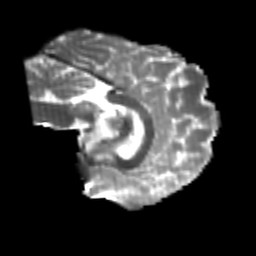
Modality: T2w
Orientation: sagittal
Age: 23
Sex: male
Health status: healthy
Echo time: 0.074 s